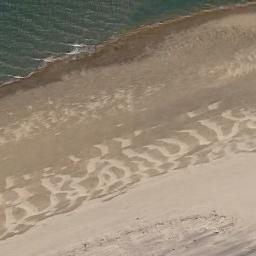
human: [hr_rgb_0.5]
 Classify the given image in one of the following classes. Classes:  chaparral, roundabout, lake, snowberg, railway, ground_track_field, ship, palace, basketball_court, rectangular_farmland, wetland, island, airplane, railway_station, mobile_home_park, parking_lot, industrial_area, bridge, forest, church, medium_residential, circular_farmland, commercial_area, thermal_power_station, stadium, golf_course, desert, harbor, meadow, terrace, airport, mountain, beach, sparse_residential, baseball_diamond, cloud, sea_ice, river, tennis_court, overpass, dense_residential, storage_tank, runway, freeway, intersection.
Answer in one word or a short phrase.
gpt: beach